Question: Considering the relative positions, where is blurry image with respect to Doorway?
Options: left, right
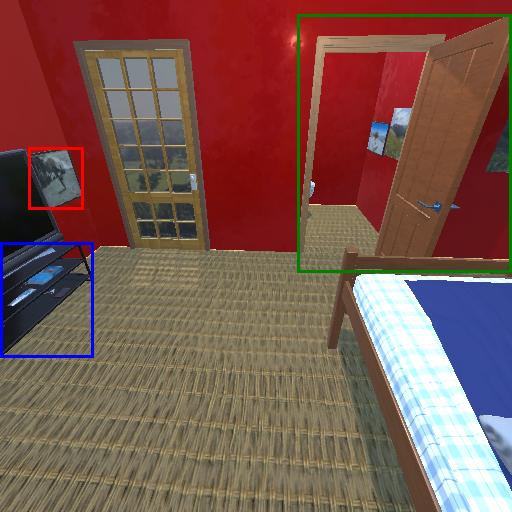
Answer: left